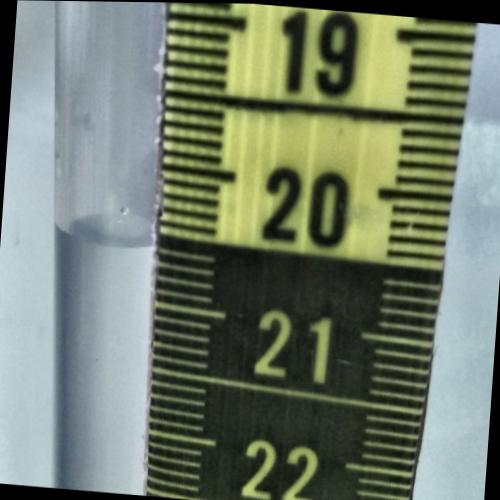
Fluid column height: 20.6 cm